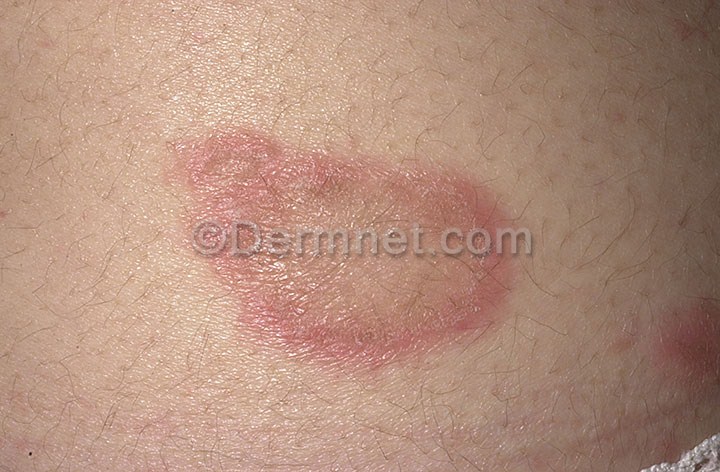
Disease: Psoriasis pictures Lichen Planus and related diseases